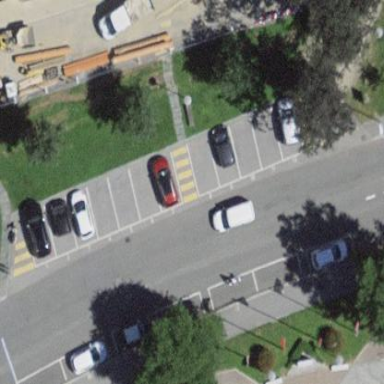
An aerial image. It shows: Street side parking area.